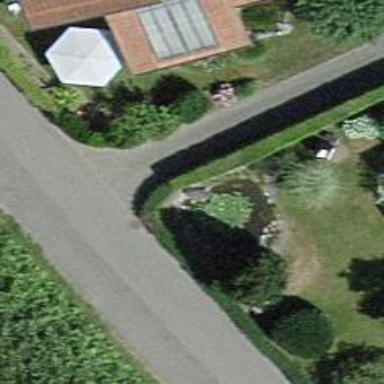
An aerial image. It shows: Hedge barrier.